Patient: sex M, age 48
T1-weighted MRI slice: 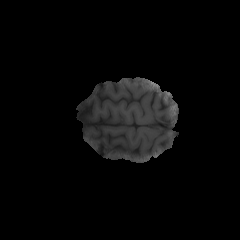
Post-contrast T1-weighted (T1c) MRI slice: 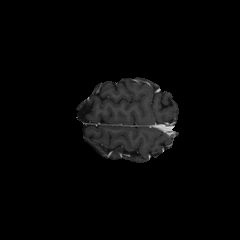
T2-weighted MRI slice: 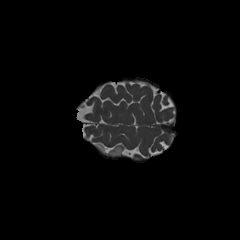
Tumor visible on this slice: yes
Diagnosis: Astrocytoma, IDH-mutant
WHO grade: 3